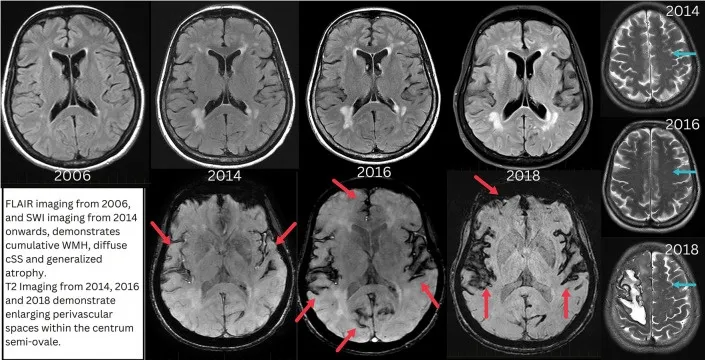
Progressive evolution of the imaging features of CAA between 2006 (20 years post-exposure) and 2018 (33 years post-exposure) when the first ICH occurs. Top row demonstrates progressive periventricular white matter hyperintensity development. Red arrows indicate areas of cortical superficial siderosis. Blue arrows indicate enlarged perivascular spaces within centrum semi-ovale.
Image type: radiology (mri)